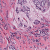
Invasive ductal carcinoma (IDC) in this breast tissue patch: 1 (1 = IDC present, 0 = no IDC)